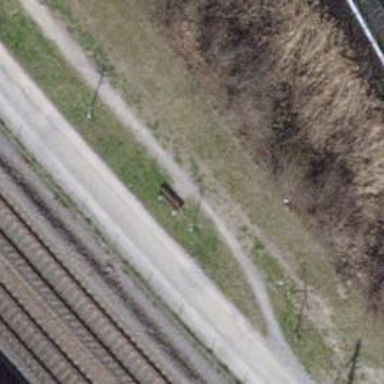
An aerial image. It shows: Brown bench.